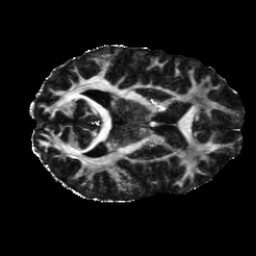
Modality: FA
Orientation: axial
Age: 29
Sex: male
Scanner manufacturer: siemens
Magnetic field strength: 6.98 T
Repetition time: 7.776 s
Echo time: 0.076 s